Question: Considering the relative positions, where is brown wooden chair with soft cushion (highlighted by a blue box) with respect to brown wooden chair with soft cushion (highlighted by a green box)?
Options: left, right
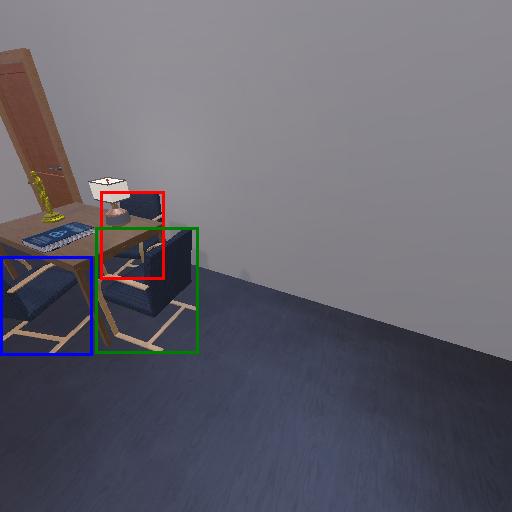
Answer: left